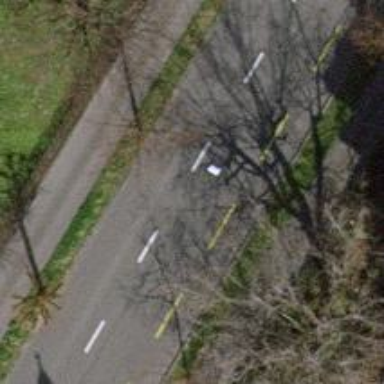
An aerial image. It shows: Avenue lined with trees.